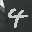
Label: 4